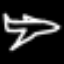
Label: airplane